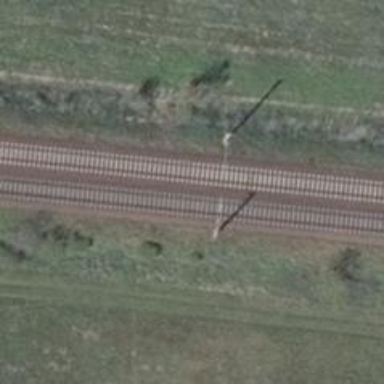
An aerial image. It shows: Milestone along the railway with catenary mast.